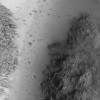
Atmospheric dust classification: not_dusty